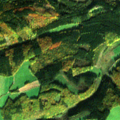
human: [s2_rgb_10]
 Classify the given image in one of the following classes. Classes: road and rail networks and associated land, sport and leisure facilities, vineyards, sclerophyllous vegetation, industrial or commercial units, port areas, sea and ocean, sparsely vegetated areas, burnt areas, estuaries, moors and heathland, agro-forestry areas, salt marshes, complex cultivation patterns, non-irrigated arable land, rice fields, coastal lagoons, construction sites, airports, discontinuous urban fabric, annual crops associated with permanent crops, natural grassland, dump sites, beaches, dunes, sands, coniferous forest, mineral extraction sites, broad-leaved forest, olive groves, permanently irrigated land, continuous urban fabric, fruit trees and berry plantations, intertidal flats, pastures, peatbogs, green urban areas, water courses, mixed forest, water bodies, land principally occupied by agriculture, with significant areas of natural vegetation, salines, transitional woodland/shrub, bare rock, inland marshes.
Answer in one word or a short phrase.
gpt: complex cultivation patterns, mixed forest